Interaction volume radius: 5 \u00c5
Interaction volume height: 35 \u00c5
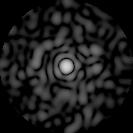
Disorder parameter: 0.8202